Question:
- - -
-
## XML for Right Side, How to Get Left Side Without Resizing Green View
'''
<?xml version="1.0" encoding="utf-8"?>
<RelativeLayout xmlns:android="http://schemas.android.com/apk/res/android"
android:layout_width="fill_parent"
android:layout_height="fill_parent">
<RelativeLayout
android:layout_alignParentLeft="true"
android:layout_alignParentRight="true"
android:layout_marginTop="20dp"
android:layout_marginLeft="20dp"
android:layout_marginRight="20dp"
android:layout_marginBottom="20dp"
android:layout_width="wrap_content"
android:layout_height="wrap_content">
<RelativeLayout
android:layout_width="wrap_content"
android:layout_height="wrap_content"
android:layout_alignParentTop="true"
android:layout_alignParentLeft="true"
android:layout_alignParentRight="true"
android:layout_alignParentBottom="true"
android:background="@drawable/border_red">
<Button
android:background="@drawable/btn_red"
android:text="View Below Visible"
android:textSize="20sp"
android:layout_centerInParent="true"
android:layout_width="260dp"
android:layout_height="60dp"/>
</RelativeLayout>
<TextView
android:layout_alignParentTop="true"
android:layout_alignParentLeft="true"
android:layout_alignParentRight="true"
android:layout_alignParentBottom="true"
android:background="@drawable/btn_green"
android:text="View with Special Gesturing"
android:textColor="@color/white"
android:textSize="20sp"
android:gravity="bottom"
android:layout_width="wrap_content"
android:layout_height="wrap_content"/>
</RelativeLayout>
</RelativeLayout>
'''
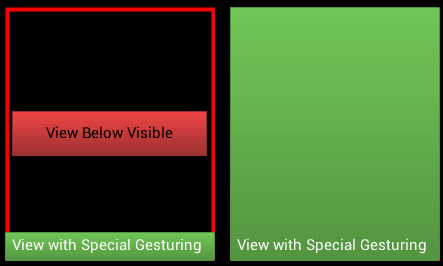
Answer: Wrap the green view in a LinearLayout with a weighted transparent view above it. Something like:
'''
<LinearLayout
android:layout_width="match_parent"
android:layout_height="match_parent"
android:orientation="vertical">
<View
android:layout_width="match_parent"
android:layout_height="0dp"
android:layout_weight="7"/>
<WhateverCustomViewGroup
android:background="@drawable/btn_green"
android:text="View with Special Gesturing"
android:textColor="@color/white"
android:textSize="20sp"
android:gravity="bottom"
android:layout_width="match_parent"
android:layout_height="0dp"
android:layout_weight="1"/>
</LinearLayout>
'''
Attach the gesture detector to the LinearLayout instead of the green view, so it can still respond when collapsed. To expand, just 'setVisibility(GONE)' on the empty view, and the green view will expand to its full size.